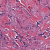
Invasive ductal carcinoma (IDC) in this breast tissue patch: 1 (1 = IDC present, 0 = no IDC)